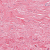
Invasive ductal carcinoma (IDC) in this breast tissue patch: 0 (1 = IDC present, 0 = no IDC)